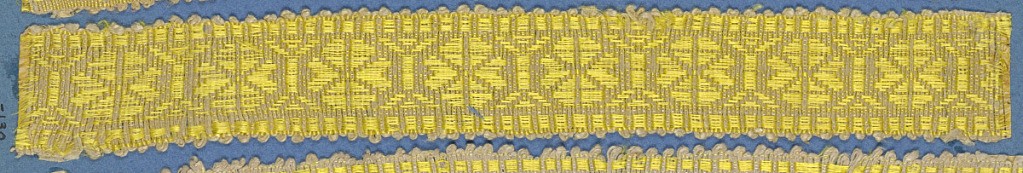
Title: Trimming
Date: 19th century
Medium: silk Technique: woven
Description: Yellow trimming fragment in a design of four-petal flowers separated by linear motifs; picot edges.